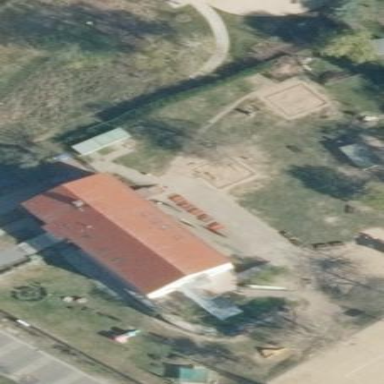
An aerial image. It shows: Kindergarten.